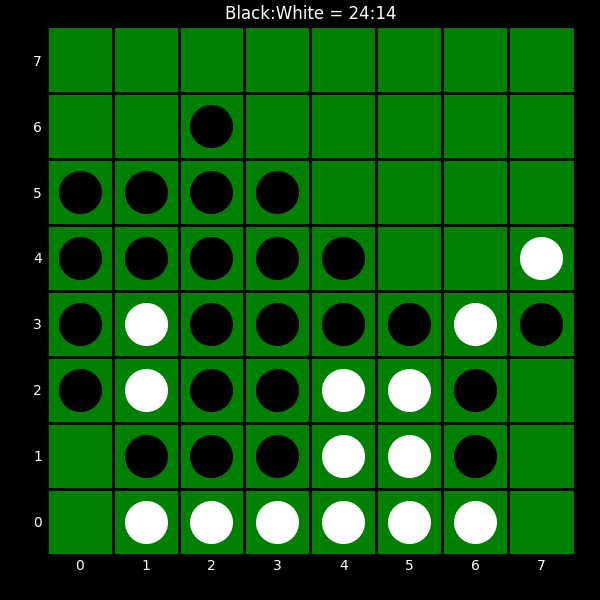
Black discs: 24
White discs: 14